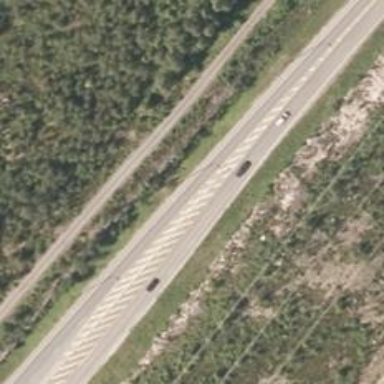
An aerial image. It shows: Asphalt road classified as trunk highway.